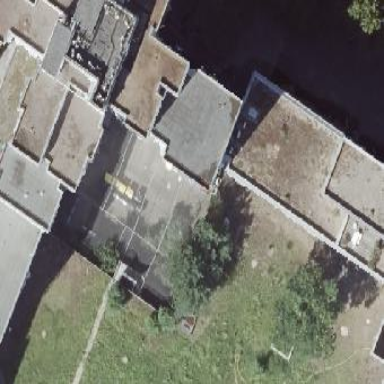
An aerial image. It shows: Part of building.